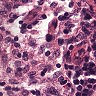
Metastatic tissue present: no